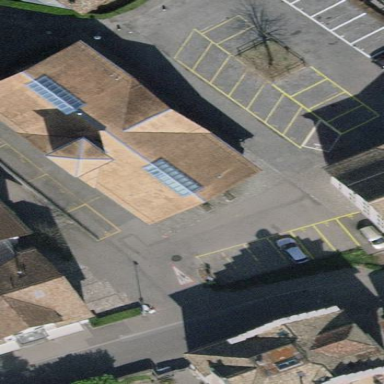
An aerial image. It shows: Gabled-roof kindergarten building.